Question: So I'm following the Python Image tutorial for Google App Engine and I'm getting the error: "raise ValueError('Name %r cannot contain period characters' % (name,))"
I'm trying to save an image as part of my Model. I think it has to do with how I'm saving the uploaded image. I used ndb.BlobProperty() in my Model class. Here's the code.
'''
class Greeting(ndb.Model):
"""A main model for representing an individual Guestbook entry."""
author = ndb.StructuredProperty(Author)
content = ndb.StringProperty(indexed=False)
avatar = ndb.BlobProperty()
date = ndb.DateTimeProperty(auto_now_add=True)
'''
Then I tried to put the model into the database by making a model and using .put() to add. I'm not sure if the syntax is right for setting the attribute. Here's what I have in my handler class in the post(self) method.
'''
greeting = Greeting(parent=guestbook_key(guestbook_name))
greeting.content = self.request.get('content')
avatar = images.resize(self.request.get('img'), 32, 32)
greeting.avatar = ndb.BlobProperty(avatar)
greeting.put()
'''
Sorry, here's the stack trace

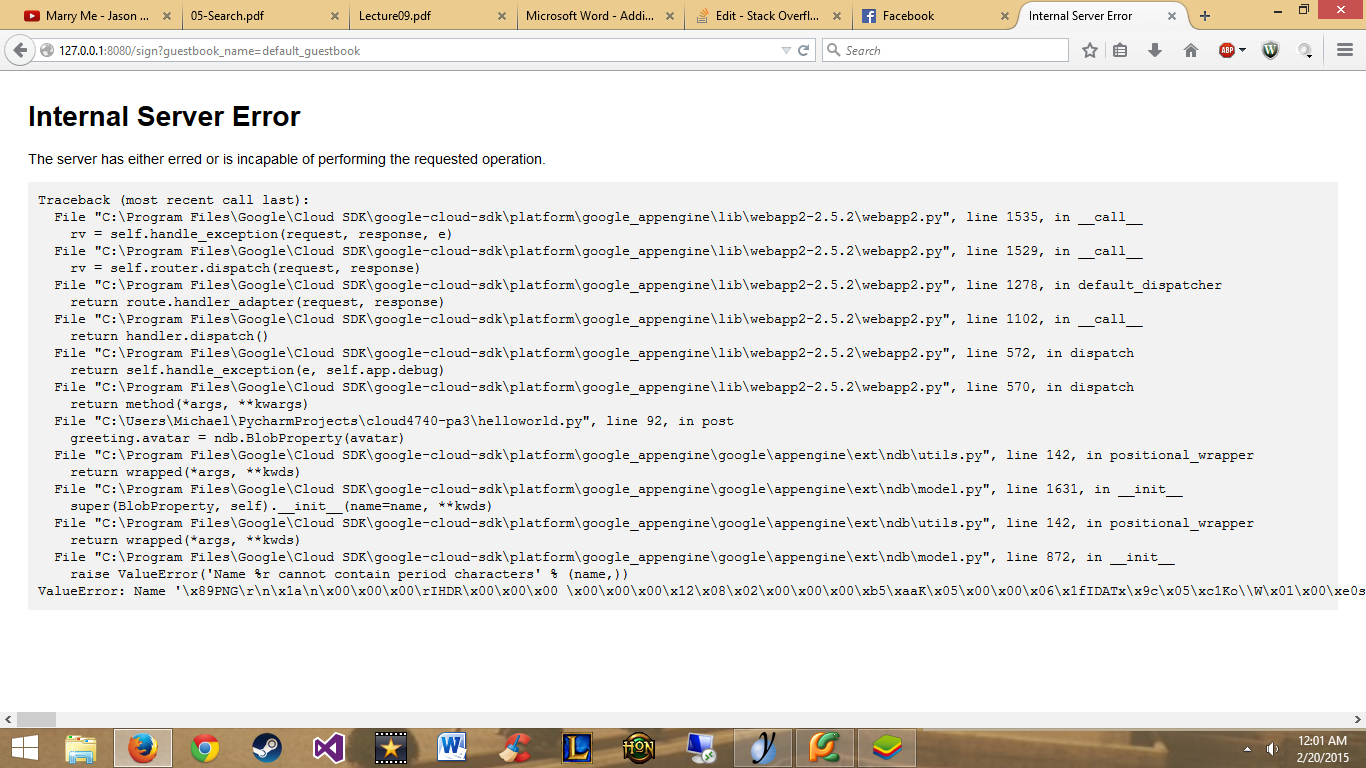
Answer: Seems to me that you're not retrieving the image data correctly, instead of:
'''
avatar = images.resize(self.request.get('img'), 32, 32)
'''
Try this:
'''
avatar = images.resize(self.request.POST['img'].value, 32, 32)
'''
This is <URL>:
> Uploaded files are available as cgi.FieldStorage (see the cgi module) instances directly in request.POST.
So this way, you can also get the filename like this:
'''
self.request.POST['img'].filename
'''
---
As <URL> mentions, using 'BlobProperty' is your immediate problem, so you need to change all this:
'''
avatar = images.resize(self.request.get('img'), 32, 32)
greeting.avatar = ndb.BlobProperty(avatar)
'''
For this:
'''
greeting.avatar = images.resize(self.request.POST['img'].value, 32, 32)
'''